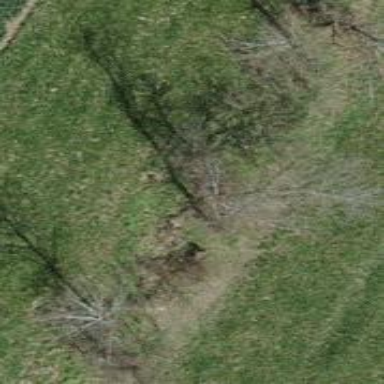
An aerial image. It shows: Deciduous broadleaved forest.